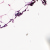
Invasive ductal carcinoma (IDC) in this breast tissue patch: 0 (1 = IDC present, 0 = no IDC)